Chest X-ray. View position: AP
Patient age: 21
Patient sex: M
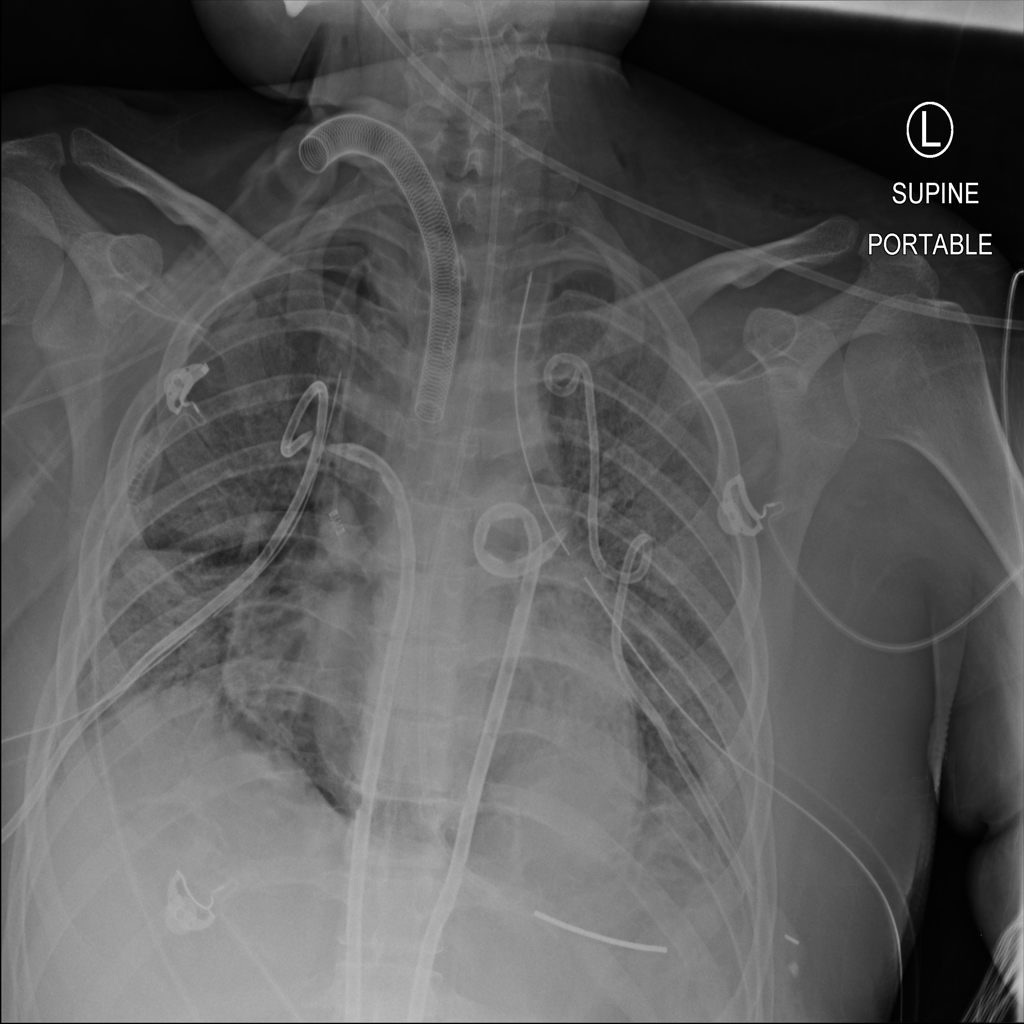
Finding: Pneumothorax